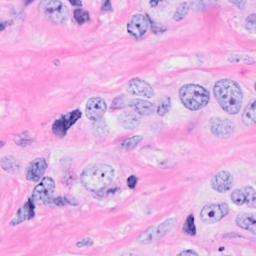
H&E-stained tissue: Breast